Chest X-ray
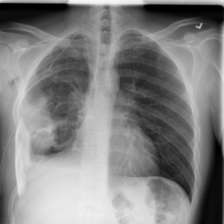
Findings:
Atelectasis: negative
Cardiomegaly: negative
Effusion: negative
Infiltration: negative
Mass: negative
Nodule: negative
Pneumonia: negative
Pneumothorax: positive
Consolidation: negative
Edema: negative
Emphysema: negative
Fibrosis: negative
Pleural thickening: negative
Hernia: negative